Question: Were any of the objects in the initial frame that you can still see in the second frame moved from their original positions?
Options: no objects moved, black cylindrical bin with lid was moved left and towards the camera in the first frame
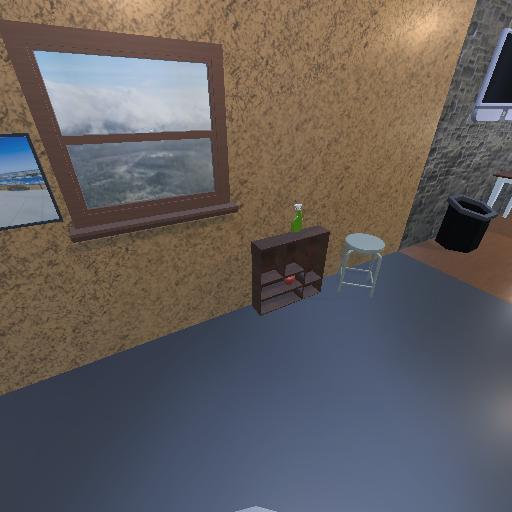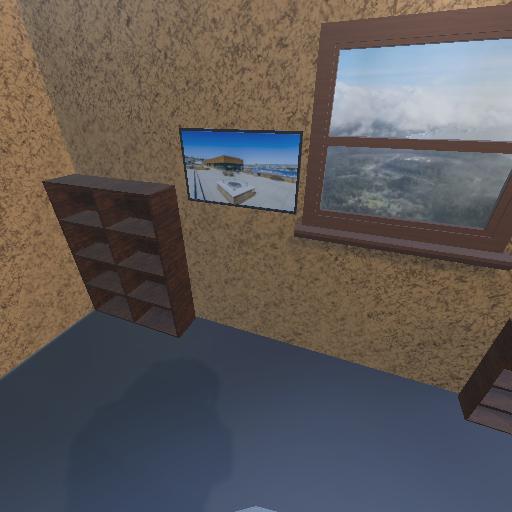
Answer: no objects moved